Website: crate-barrel
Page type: payment
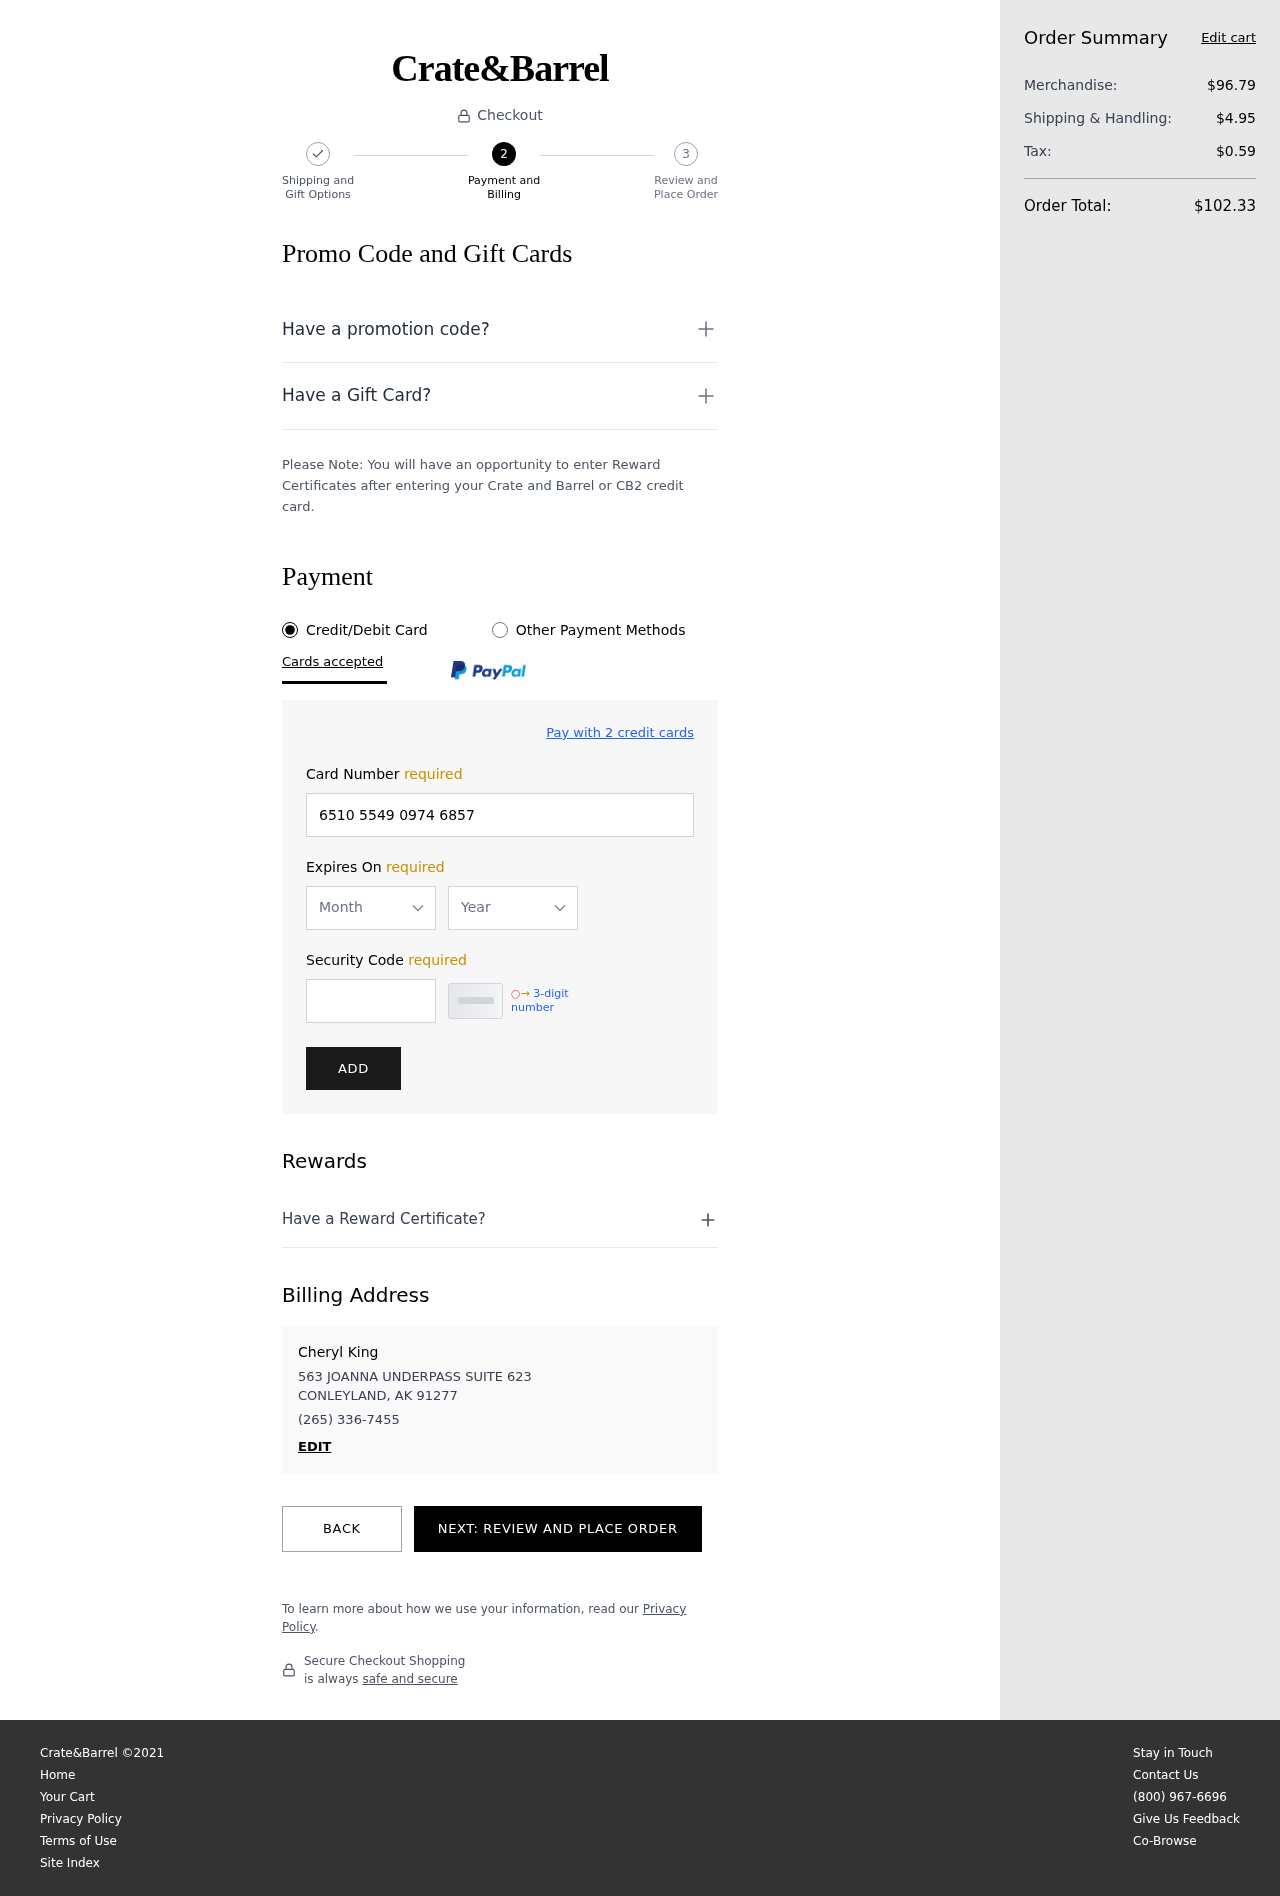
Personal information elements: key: PII_CARD_EXPIRY_MONTH
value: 10
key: PII_CARD_EXPIRY_YEAR
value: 30
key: PII_CITY_STATE_ZIP
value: CONLEYLAND, AK 91277
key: PII_FULLNAME
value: Cheryl King
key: PII_PHONE
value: (265) 336-7455
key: PII_STREET
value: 563 JOANNA UNDERPASS SUITE 623
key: PII_CARD_NUMBER
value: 6510 5549 0974 6857
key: PII_CARD_CVV
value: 691
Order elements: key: ORDER_SUBTOTAL
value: $96.79
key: ORDER_SHIPPING_COST
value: $4.95
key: ORDER_TAX
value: $0.59
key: ORDER_TOTAL
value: $102.33